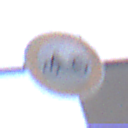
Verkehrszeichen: VerbotMofas
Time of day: SunriseSunset
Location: Outdoor (Urban)
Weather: PartlyCloudy
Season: NotSpecified
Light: Natural